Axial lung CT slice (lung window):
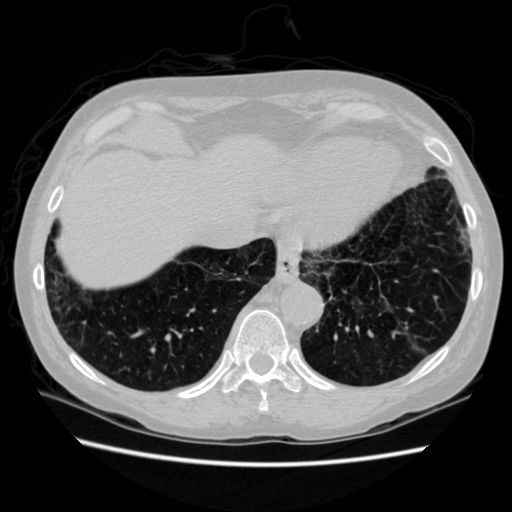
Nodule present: no